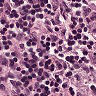
Metastatic tissue present: no